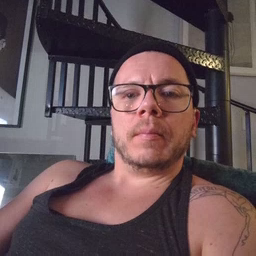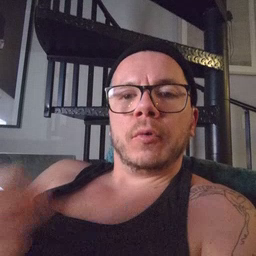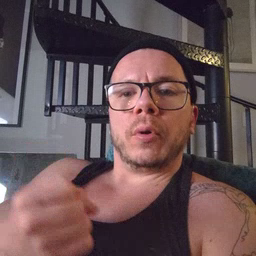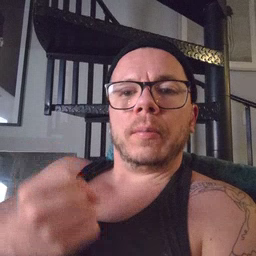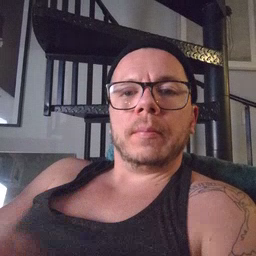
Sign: car